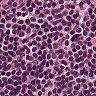
Metastatic tissue present: no